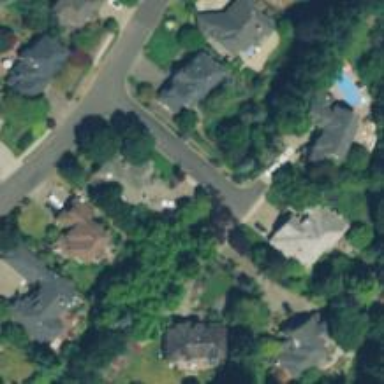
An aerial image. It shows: Residential road with sidewalk on the left side.